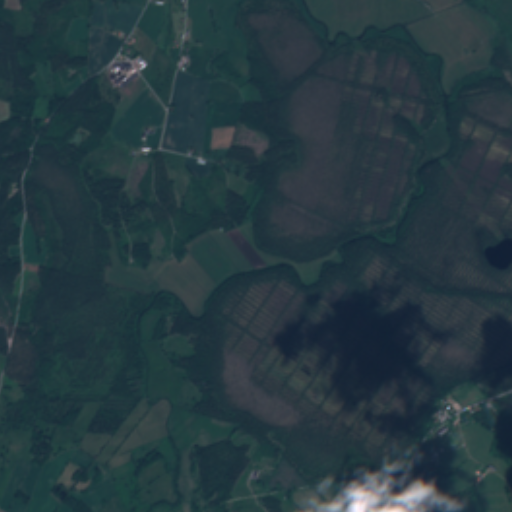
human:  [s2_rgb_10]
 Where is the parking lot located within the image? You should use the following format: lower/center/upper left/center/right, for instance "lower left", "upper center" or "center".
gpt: The parking lot is located in the lower right of the image.
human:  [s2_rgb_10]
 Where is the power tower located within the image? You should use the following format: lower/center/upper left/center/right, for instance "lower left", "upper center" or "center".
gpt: The power tower is located in the upper right of the image.
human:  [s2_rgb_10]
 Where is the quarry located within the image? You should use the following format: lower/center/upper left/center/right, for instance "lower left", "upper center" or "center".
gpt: The quarry is located in the left of the image.
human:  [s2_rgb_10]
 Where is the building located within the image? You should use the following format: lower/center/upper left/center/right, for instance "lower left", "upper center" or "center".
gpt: There is no building in the image.